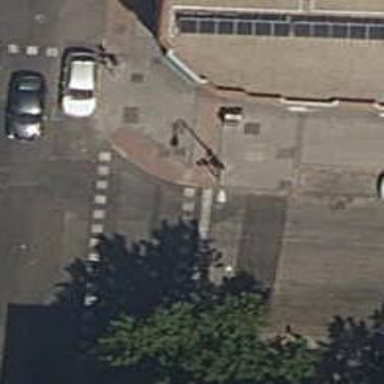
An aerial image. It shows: Crossing with traffic signals.